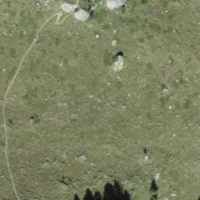
EUNIS habitat code: 26
Species observed at this site:
Arcyptera fusca
Euphorbia cyparissias
Lotus corniculatus